Interaction volume radius: 10 \u00c5
Interaction volume height: 20 \u00c5
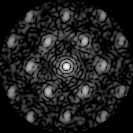
Disorder parameter: 0.4036